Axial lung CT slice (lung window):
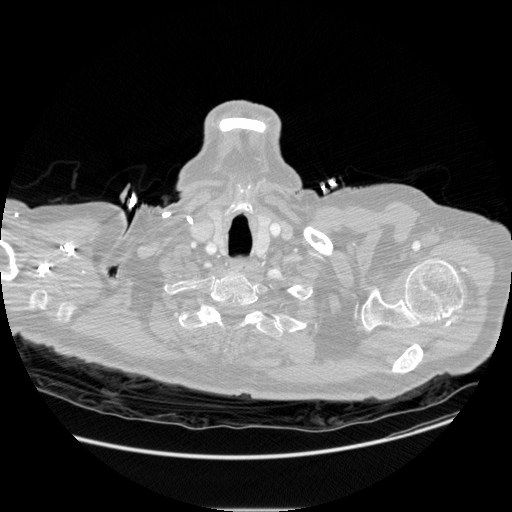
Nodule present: no